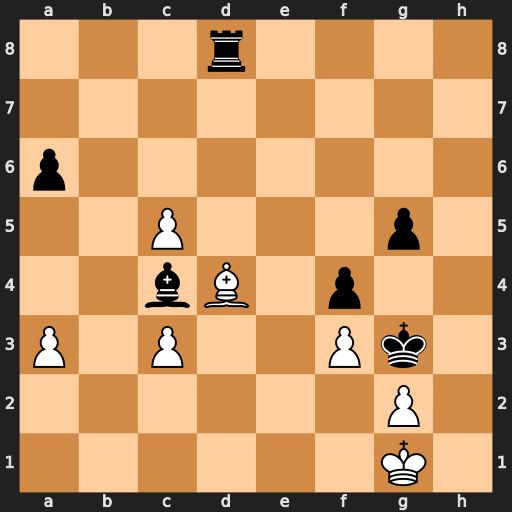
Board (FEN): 3r4/8/p7/2P3p1/2bB1p2/P1P2Pk1/6P1/6K1
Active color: w
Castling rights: -
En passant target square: -
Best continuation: Bf2#